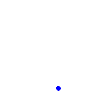
Particle: electron